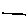
Label: line